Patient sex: M
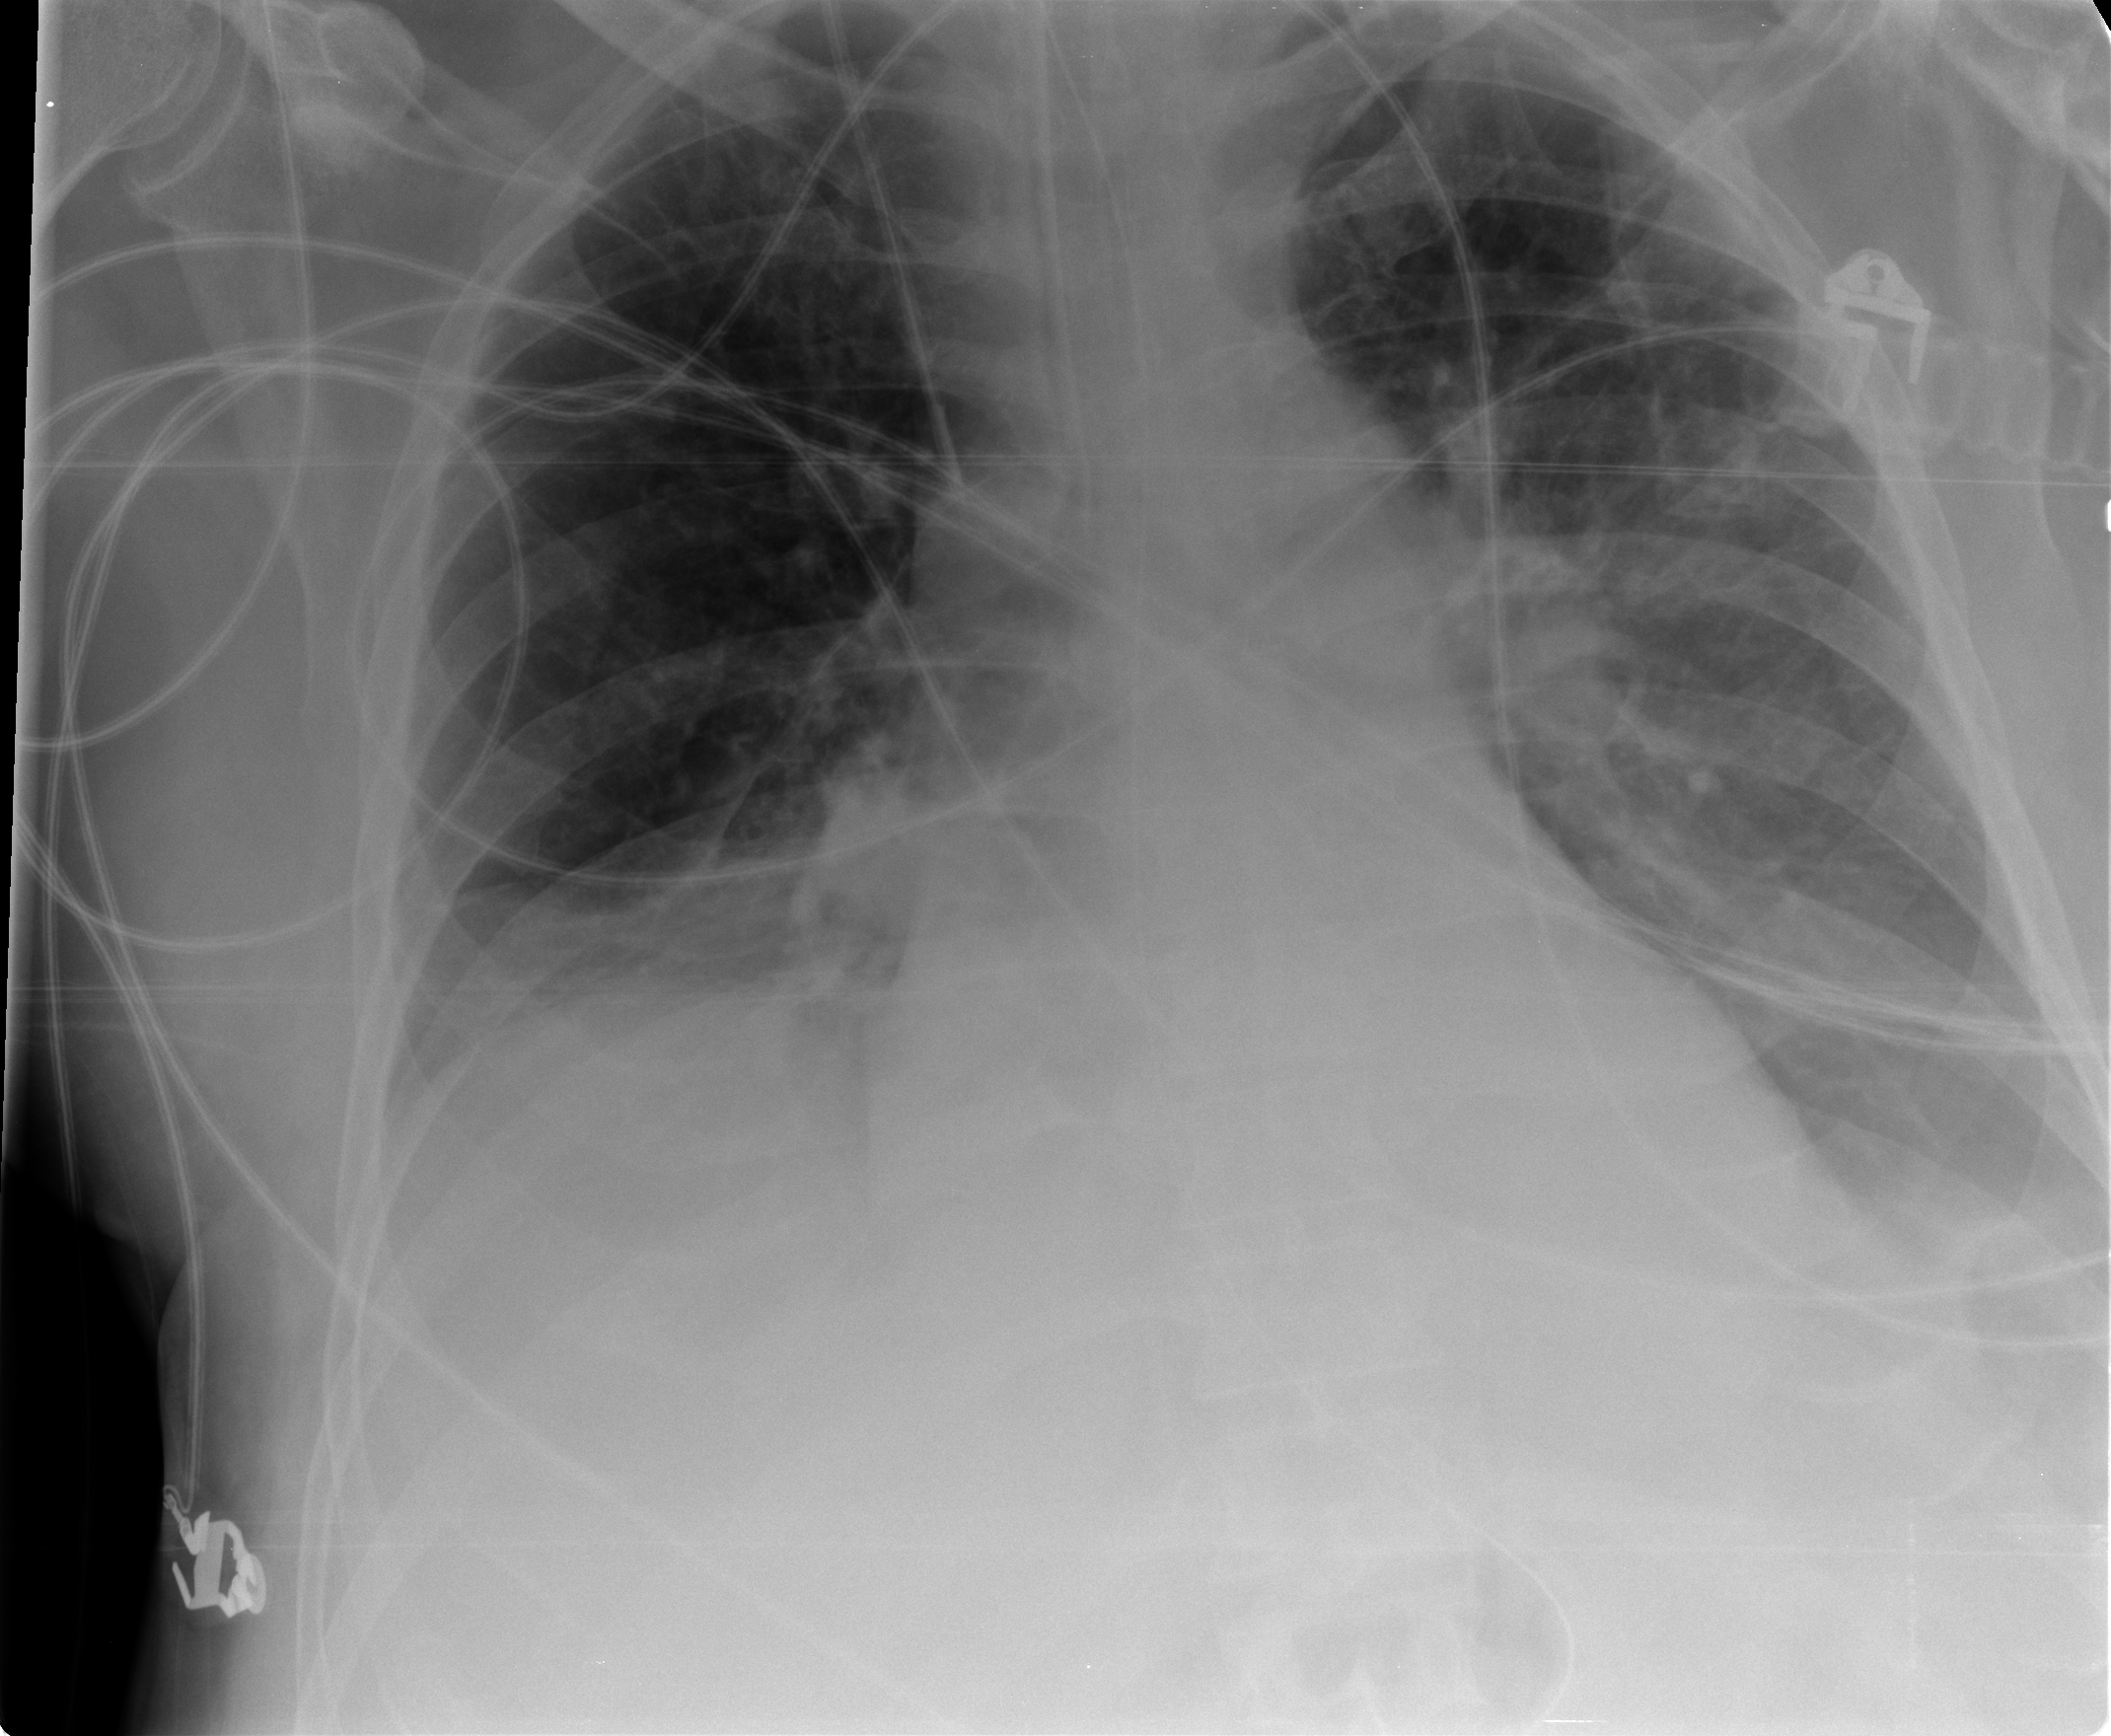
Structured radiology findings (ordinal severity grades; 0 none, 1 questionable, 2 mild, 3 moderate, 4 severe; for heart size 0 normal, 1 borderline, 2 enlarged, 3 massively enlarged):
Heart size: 0
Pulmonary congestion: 2
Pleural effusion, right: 2
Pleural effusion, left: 2
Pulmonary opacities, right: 2
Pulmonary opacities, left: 2
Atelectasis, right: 2
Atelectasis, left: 2